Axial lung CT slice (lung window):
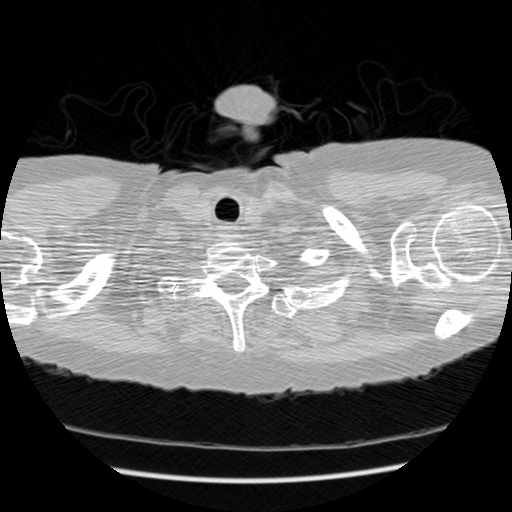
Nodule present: no